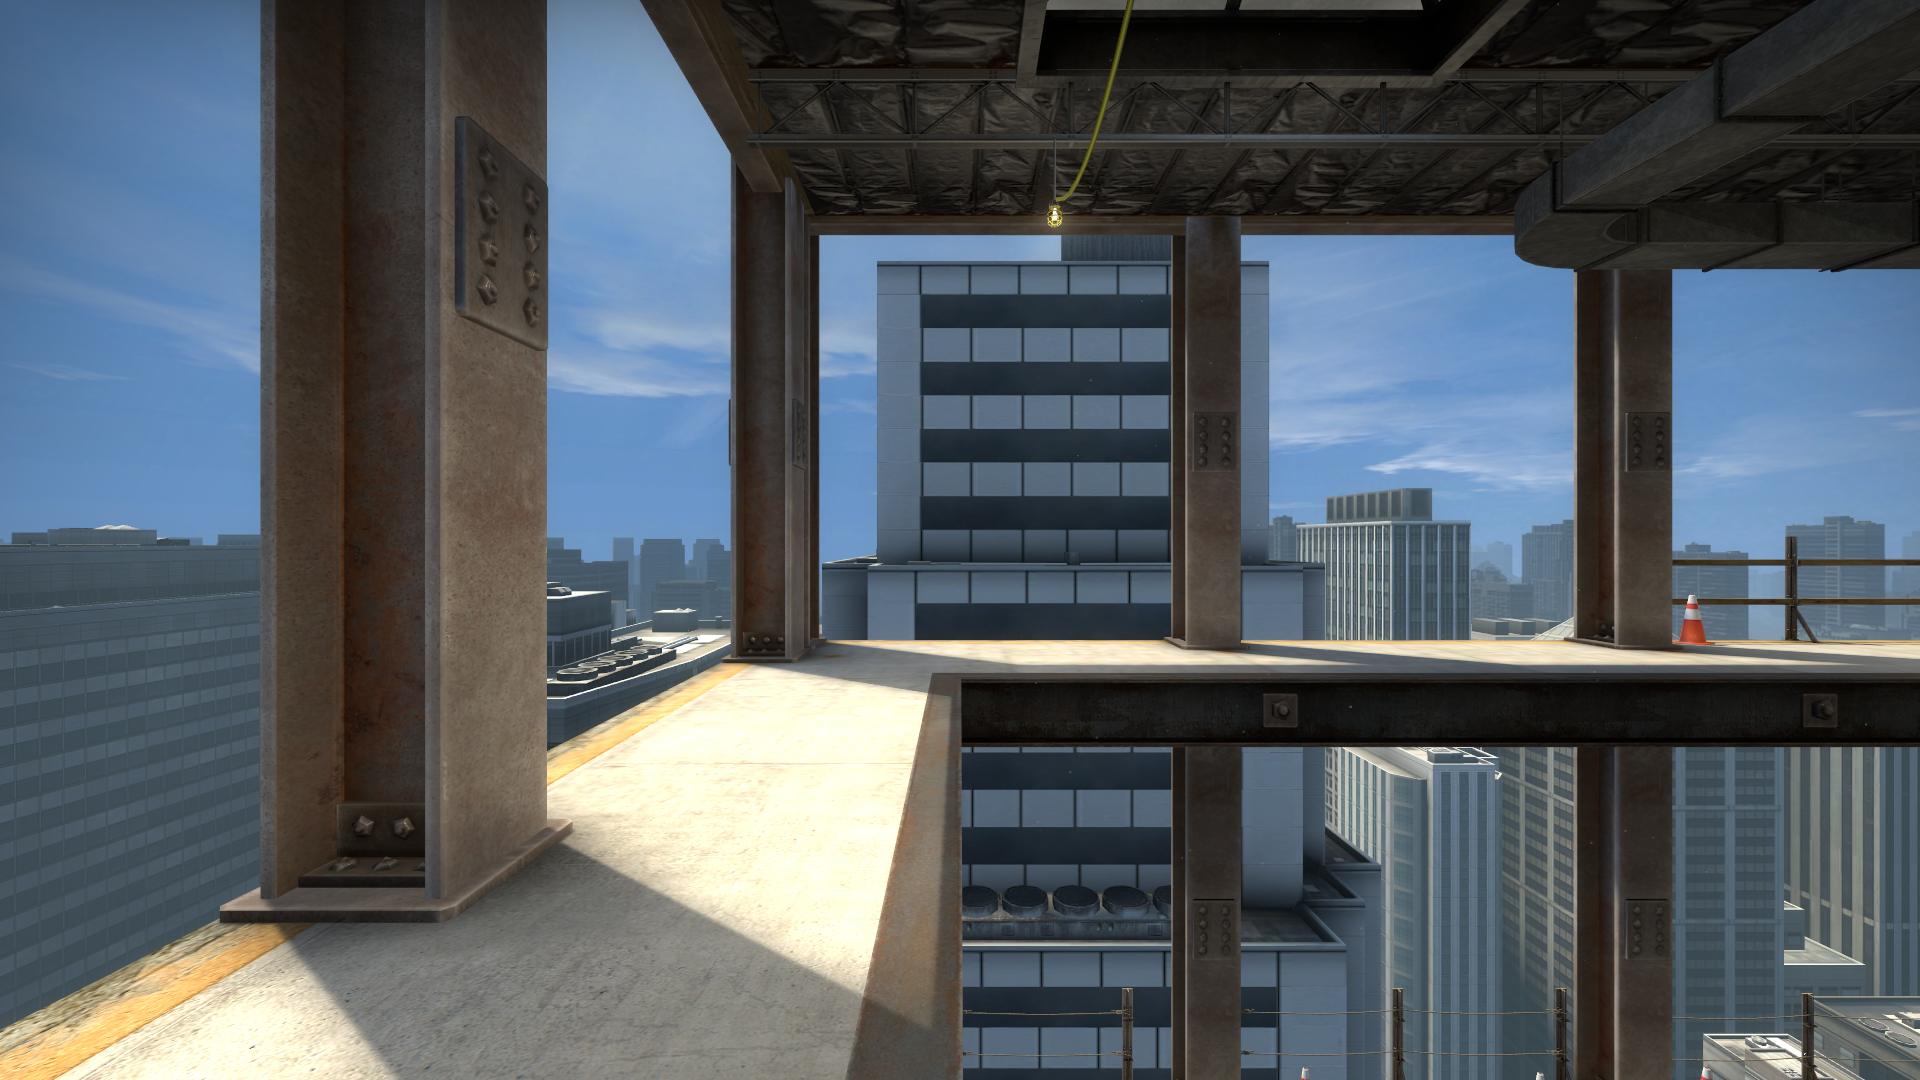
Map: de_vertigo